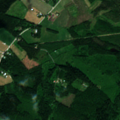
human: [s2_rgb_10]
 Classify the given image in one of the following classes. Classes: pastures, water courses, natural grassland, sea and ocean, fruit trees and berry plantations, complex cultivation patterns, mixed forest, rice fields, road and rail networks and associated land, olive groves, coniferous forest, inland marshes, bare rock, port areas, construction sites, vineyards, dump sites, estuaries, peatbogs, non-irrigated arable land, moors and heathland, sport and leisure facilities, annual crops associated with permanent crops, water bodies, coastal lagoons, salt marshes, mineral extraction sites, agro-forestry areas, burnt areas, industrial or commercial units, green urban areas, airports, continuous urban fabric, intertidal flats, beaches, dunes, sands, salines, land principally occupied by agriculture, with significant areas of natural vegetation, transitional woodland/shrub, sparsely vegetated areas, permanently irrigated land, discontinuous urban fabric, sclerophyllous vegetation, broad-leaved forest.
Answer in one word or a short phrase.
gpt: land principally occupied by agriculture, with significant areas of natural vegetation, broad-leaved forest, mixed forest, transitional woodland/shrub